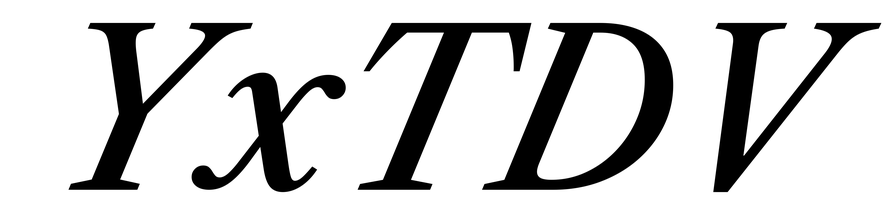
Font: LibreCaslonText-Italic_Medium_Italic